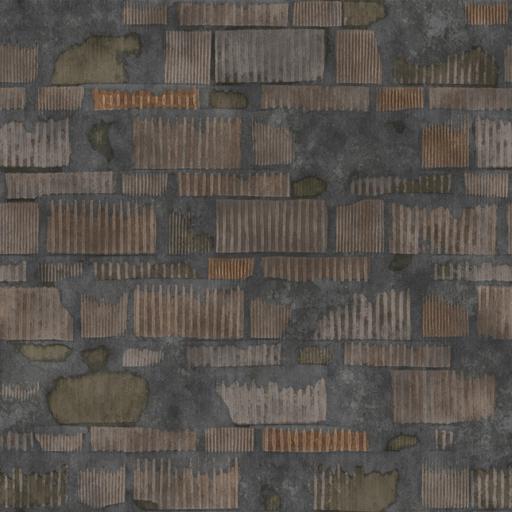
Tags: brick bricks dark mortar sloppy stone wall